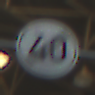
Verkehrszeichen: EndeGeschwindigkeit40
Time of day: Midday
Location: Indoor (Urban)
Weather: NotSpecified
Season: NotSpecified
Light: Natural